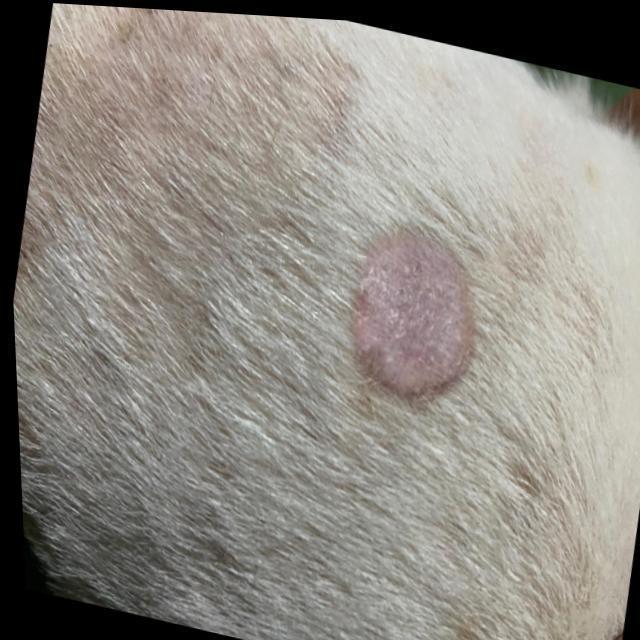
Canine ringworm (Dermatophytosis) — fungal infection caused by Microsporum or Trichophyton. Presents with circular alopecia, scaling, crusting, and broken hairs.